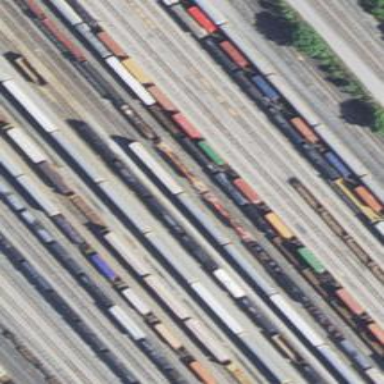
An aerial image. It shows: Railway yard in service.